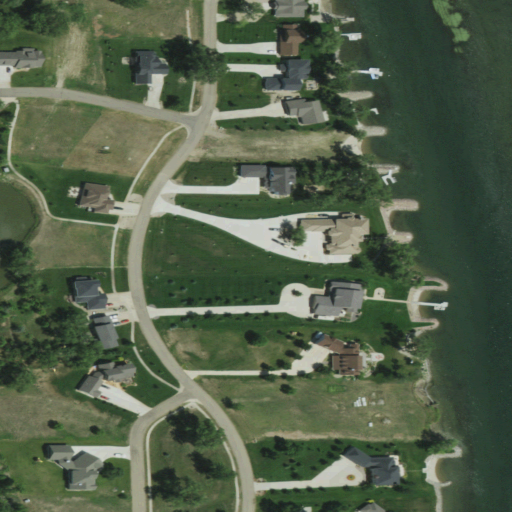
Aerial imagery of island in South Dakota named Willow Island (historical) containing medium intensity development, open water, low intensity development, open development, high intensity development, grassland, and woody wetlands